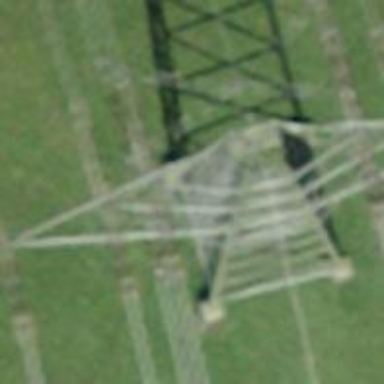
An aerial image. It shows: Power tower.